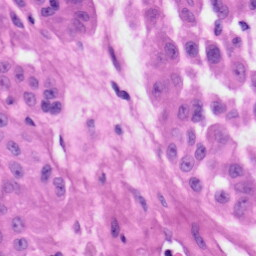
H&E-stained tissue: Skin